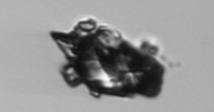
Label: Delphineis